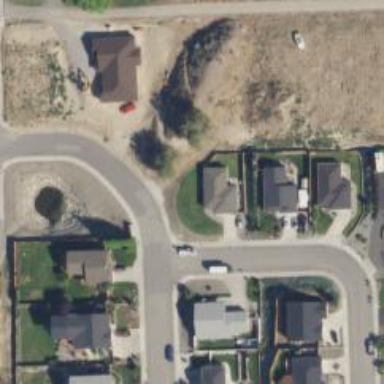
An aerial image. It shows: Residential road.